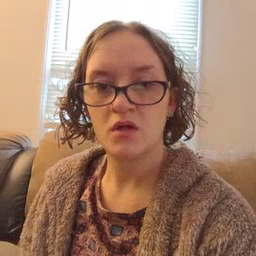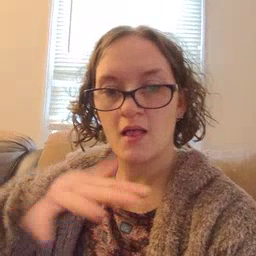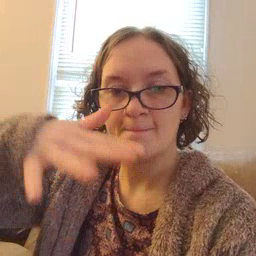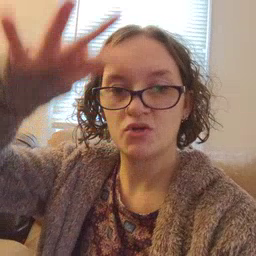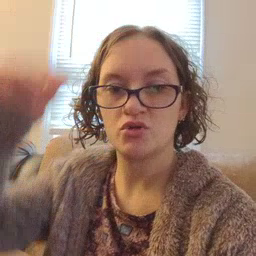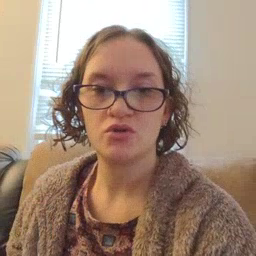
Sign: helicopter